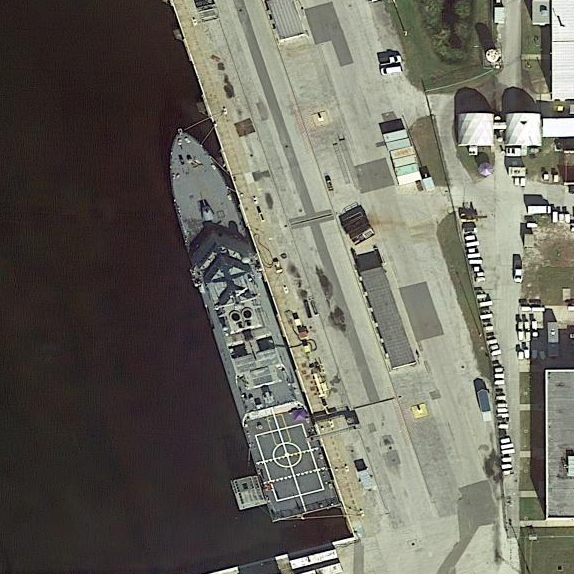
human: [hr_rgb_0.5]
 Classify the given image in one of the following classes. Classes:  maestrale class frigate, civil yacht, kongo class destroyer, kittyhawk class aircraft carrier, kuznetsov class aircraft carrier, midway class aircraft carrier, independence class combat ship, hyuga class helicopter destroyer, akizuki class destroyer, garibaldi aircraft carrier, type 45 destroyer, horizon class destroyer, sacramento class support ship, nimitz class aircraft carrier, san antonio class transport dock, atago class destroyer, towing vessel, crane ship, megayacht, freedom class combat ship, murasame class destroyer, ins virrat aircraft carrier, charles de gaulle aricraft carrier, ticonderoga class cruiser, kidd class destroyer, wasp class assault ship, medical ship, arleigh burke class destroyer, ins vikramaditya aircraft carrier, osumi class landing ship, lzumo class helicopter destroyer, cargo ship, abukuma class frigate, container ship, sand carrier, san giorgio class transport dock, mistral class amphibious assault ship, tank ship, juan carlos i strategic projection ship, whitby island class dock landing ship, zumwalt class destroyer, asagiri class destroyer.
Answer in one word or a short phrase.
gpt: Freedom class combat ship